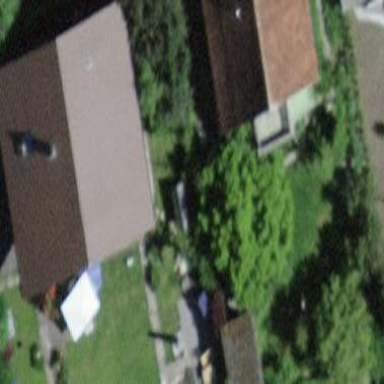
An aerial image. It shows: Residential building.